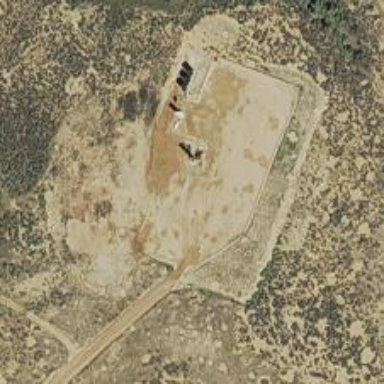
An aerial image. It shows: Petroleum well.